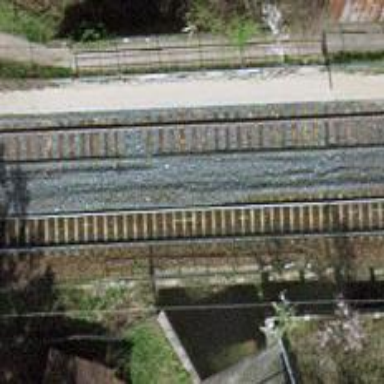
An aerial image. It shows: Railway track with contact line for electrification.